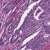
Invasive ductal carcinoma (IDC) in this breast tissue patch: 1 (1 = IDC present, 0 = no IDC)